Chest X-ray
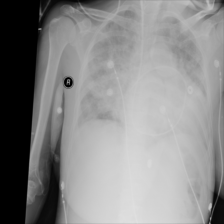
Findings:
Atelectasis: negative
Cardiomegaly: negative
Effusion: negative
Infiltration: positive
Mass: negative
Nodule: negative
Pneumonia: negative
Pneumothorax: negative
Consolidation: negative
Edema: negative
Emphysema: negative
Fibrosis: negative
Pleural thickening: negative
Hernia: negative